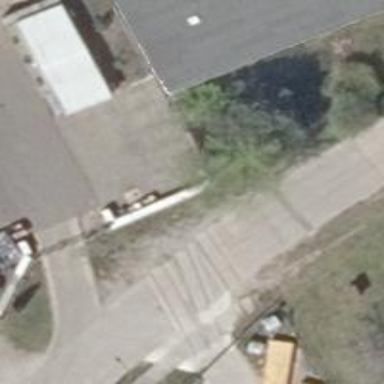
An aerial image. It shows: Abandoned railway spur.